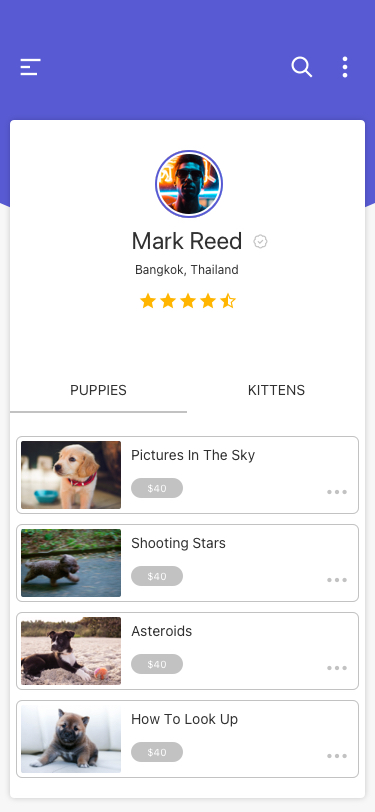
Text in this UI design:
How To Look Up
$40
Asteroids
$40
Shooting Stars
$40
Pictures In The Sky
$40
Kittens
Puppies
Bangkok, Thailand
Mark Reed